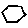
Label: hexagon